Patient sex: F
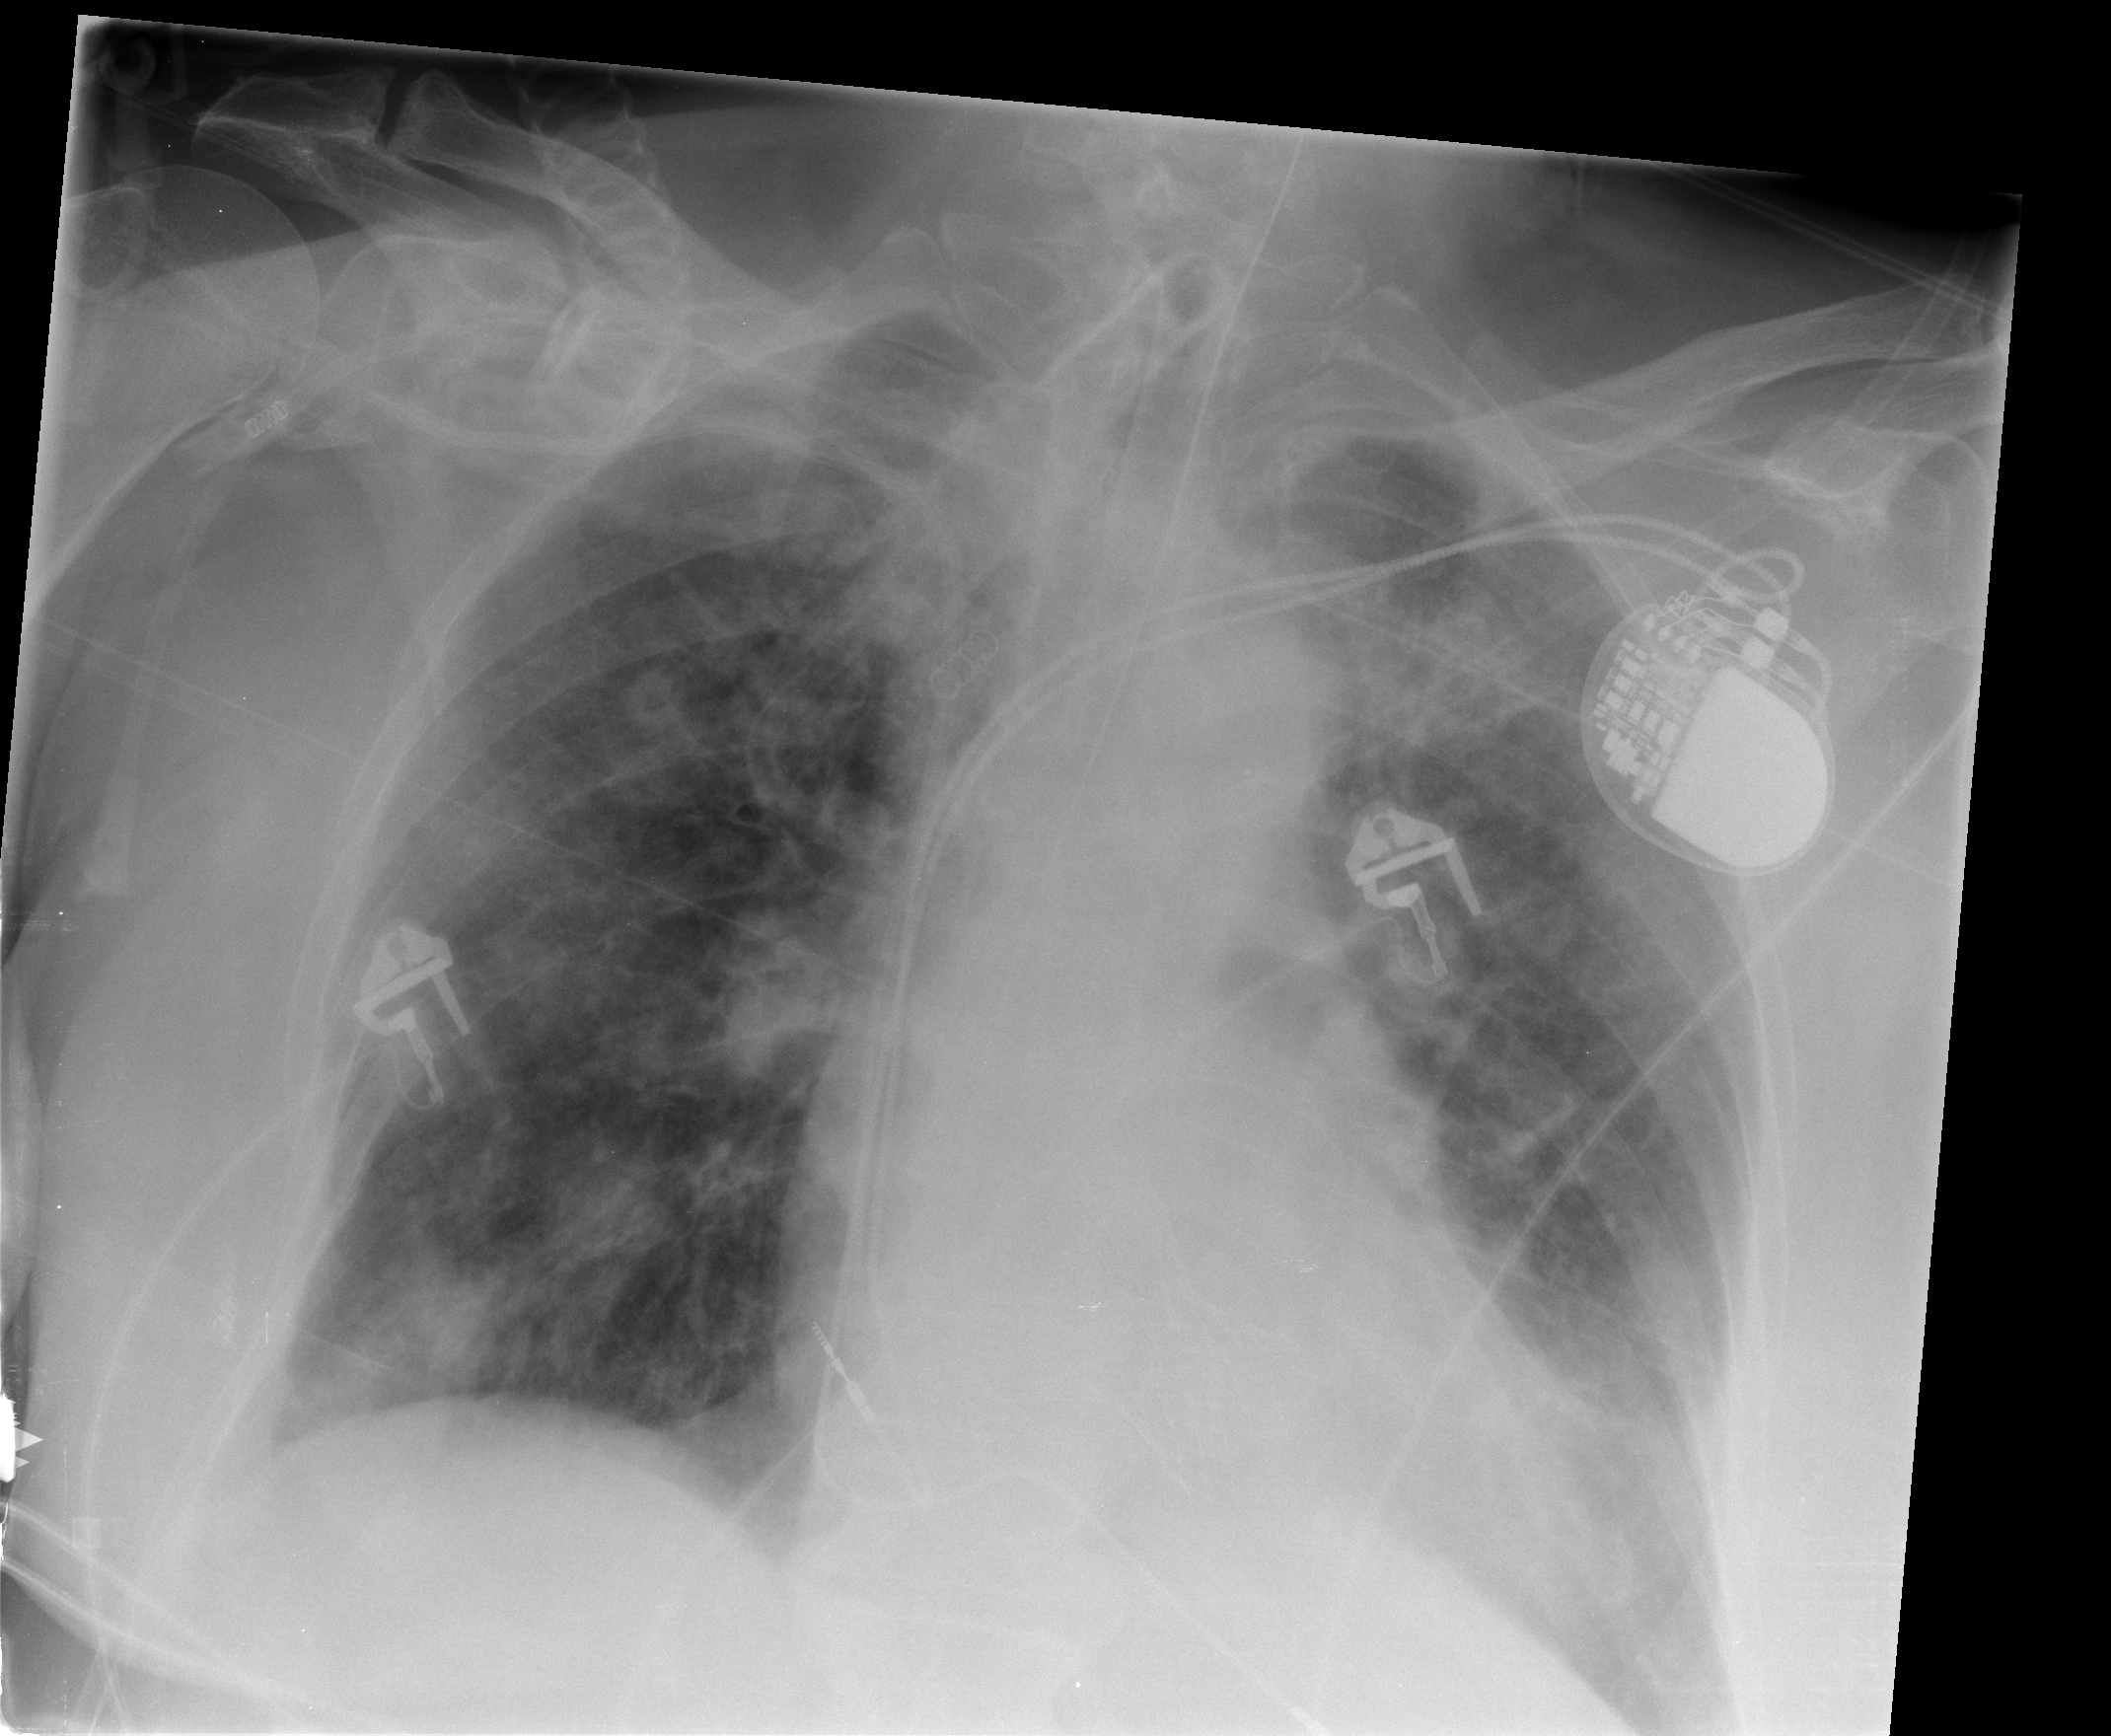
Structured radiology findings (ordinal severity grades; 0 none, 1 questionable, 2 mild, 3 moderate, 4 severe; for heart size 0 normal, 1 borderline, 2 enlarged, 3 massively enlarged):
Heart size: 2
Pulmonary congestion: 2
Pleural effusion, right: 0
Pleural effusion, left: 1
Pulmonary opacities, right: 2
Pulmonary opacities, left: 2
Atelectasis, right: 0
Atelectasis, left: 2